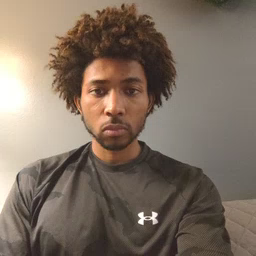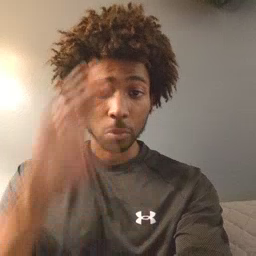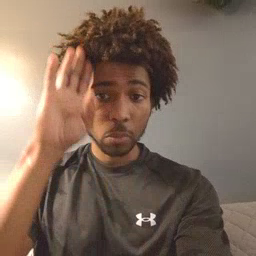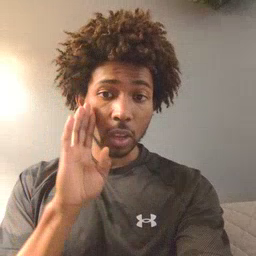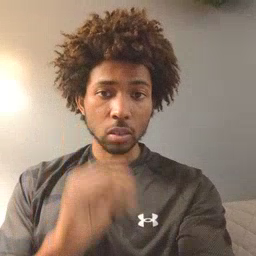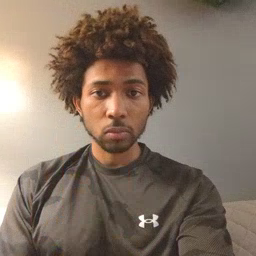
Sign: brown